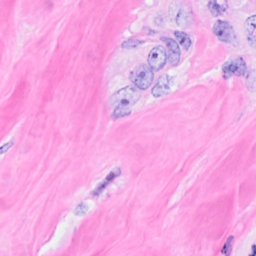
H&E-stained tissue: Breast